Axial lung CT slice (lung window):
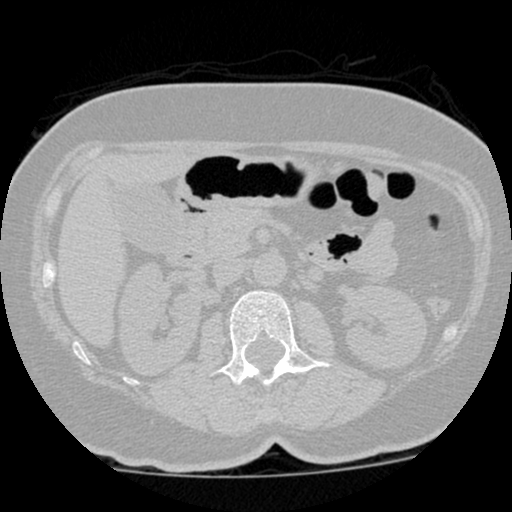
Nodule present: no